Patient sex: M
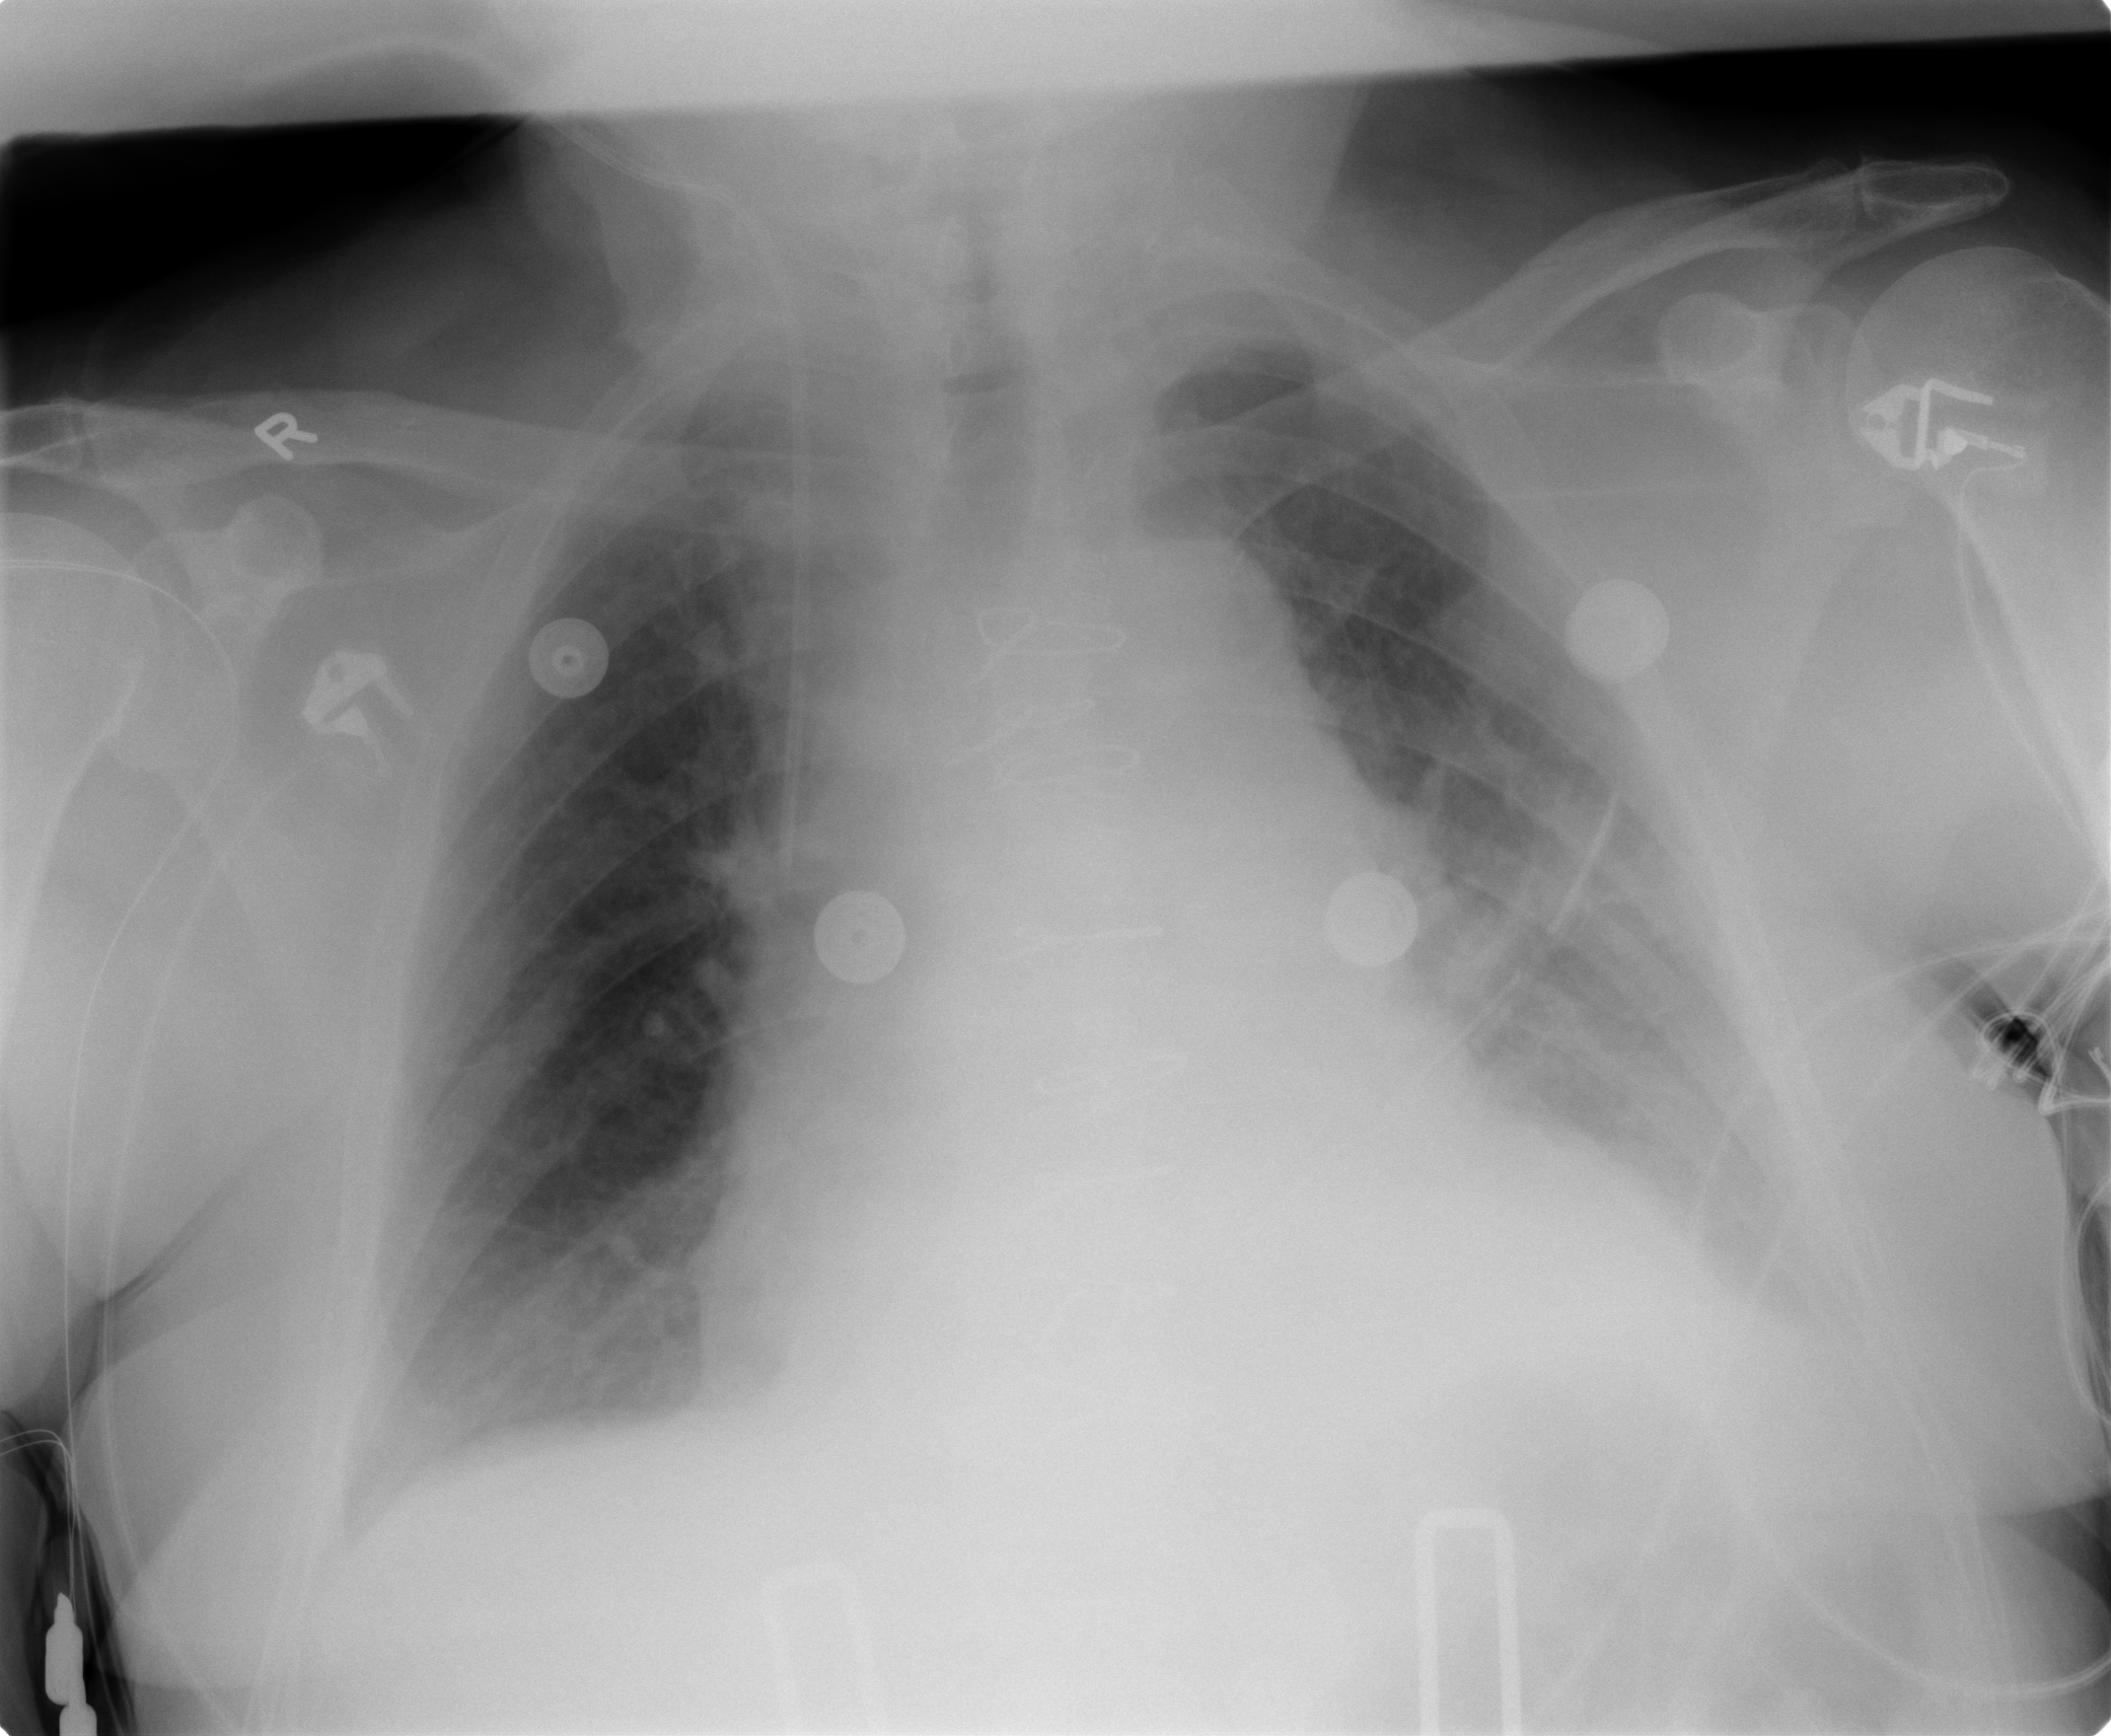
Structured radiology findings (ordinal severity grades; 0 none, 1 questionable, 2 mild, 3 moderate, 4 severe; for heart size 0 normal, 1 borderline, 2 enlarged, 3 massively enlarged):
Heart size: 2
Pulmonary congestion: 2
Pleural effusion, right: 1
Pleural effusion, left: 2
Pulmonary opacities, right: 0
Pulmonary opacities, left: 0
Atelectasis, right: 2
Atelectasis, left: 2